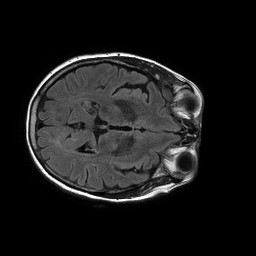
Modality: FLAIR
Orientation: axial
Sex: female
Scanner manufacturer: philips
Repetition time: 11 s
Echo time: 0.125 s